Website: apple
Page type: billing-address
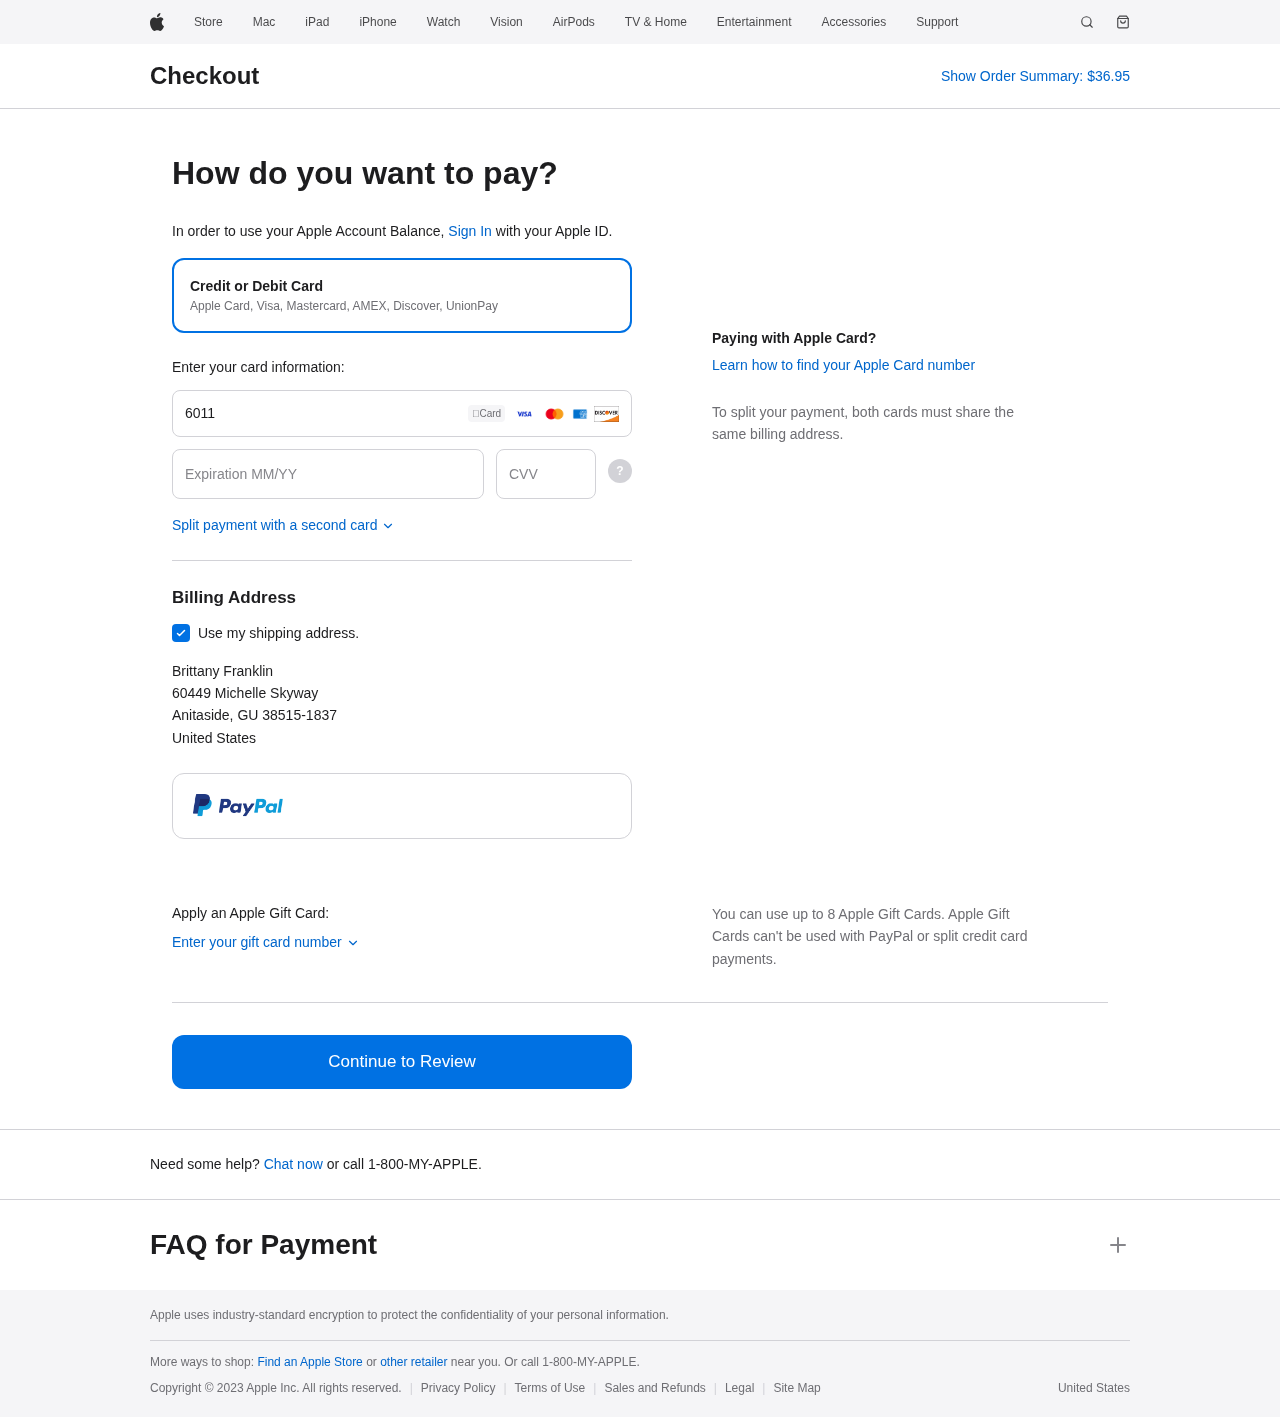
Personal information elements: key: PII_CARD_CVV
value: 904
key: PII_CARD_EXPIRY
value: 05/26
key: PII_CARD_NUMBER
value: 6011 8300 3643 4177
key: PII_CITY
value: Anitaside
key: PII_COUNTRY
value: United States
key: PII_FULLNAME
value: Brittany Franklin
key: PII_POSTCODE_FULL
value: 38515-1837
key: PII_STATE_ABBR
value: GU
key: PII_STREET
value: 60449 Michelle Skyway
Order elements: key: ORDER_TOTAL
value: $36.95